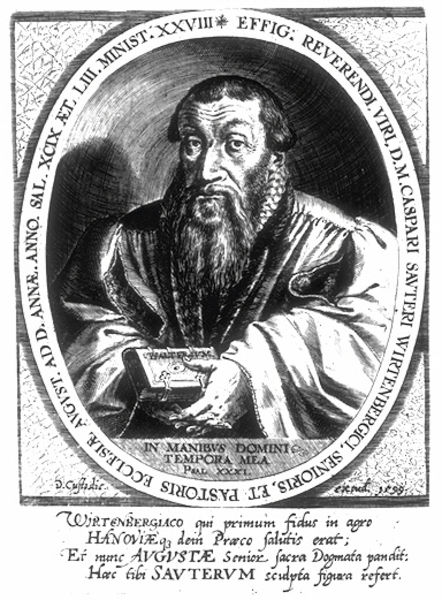
Titel: Bildnis des Kaspar Sauter
Künstler: Dominicus Custos
Institution: (Seriendruck)
Schlagwörter: hand, mann, schatten, umhang, weiß, frisur, grau, haar, kleid, licht, mund, nase, schwarz, stirn, zeichnung, blick, muster, ornament, alt, bart, augen, bibel, falten, gesicht, halten, kragen, lang, mensch, pelz, rahmen, tod, vollbart, ärmel, bildnis, hals, halskrause, herr, hände, portrait, porträt, signatur, geistlicher, gewand, haare, halbfigur, mantel, stoff, brustbild, kinn, lippen, mittelscheitel, renaissance, scheitel, schultern, oval, rund, tondo, schrift, wangen, zöpfe, furchen, kette, grafik, graphik, weis, rand, karikatur, zopf, riemen, inschrift, brauen, büste, pupillen, lesen, robe, faltenwurf, deckel, buch, medaillon, druck, druckgraphik, schwarzweiss, schraffur, radierung, stich, auguste, illustration, text, beschriftung, autor, stirnfalten, beten, kranz, krause, bildniss, buchdeckel, buchdruck, einband, zugeschlagen, pfarrer, runzeln, mittelalter, pastor, priester, mönch, gelehrter, kupferstich, tunika, kästchen, minister, august, latein, lateinisch, augustus, umschrift, reformation, domini, zinken, renaissanc, nae, caspari, effig, mea, tempora, sauter, parträt, caspar savter, rahmung oval